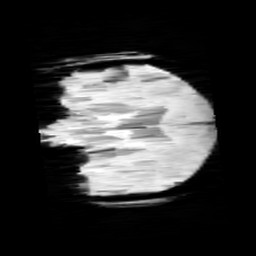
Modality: minIP
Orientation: coronal
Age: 12
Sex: female
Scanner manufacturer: siemens
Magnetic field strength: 3 T
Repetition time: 0.027 s
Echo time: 0.02 s